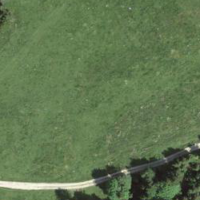
EUNIS habitat code: 44
Species observed at this site:
Phyteuma orbiculare